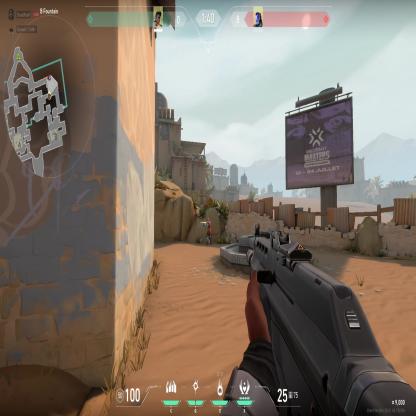
Label: enemy